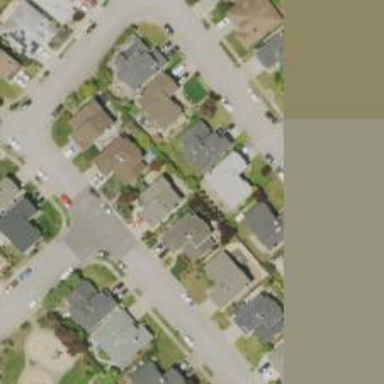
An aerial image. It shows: Neighborhood.